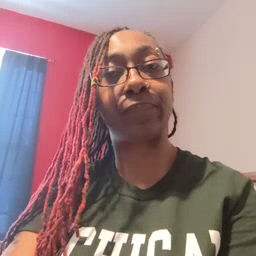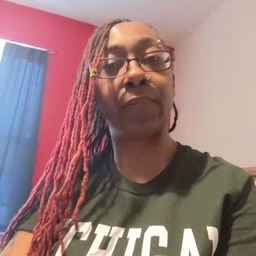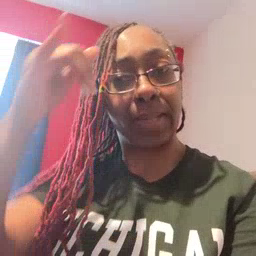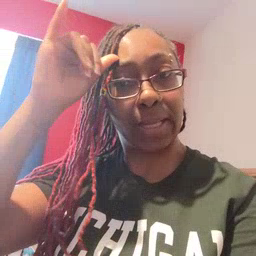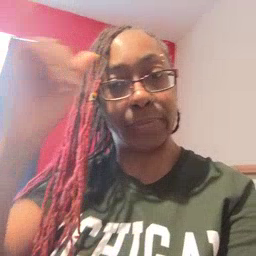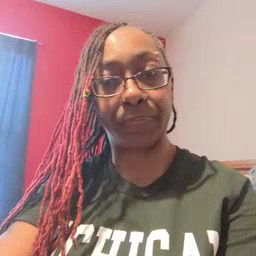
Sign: cow